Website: bh-photo
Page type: gifting
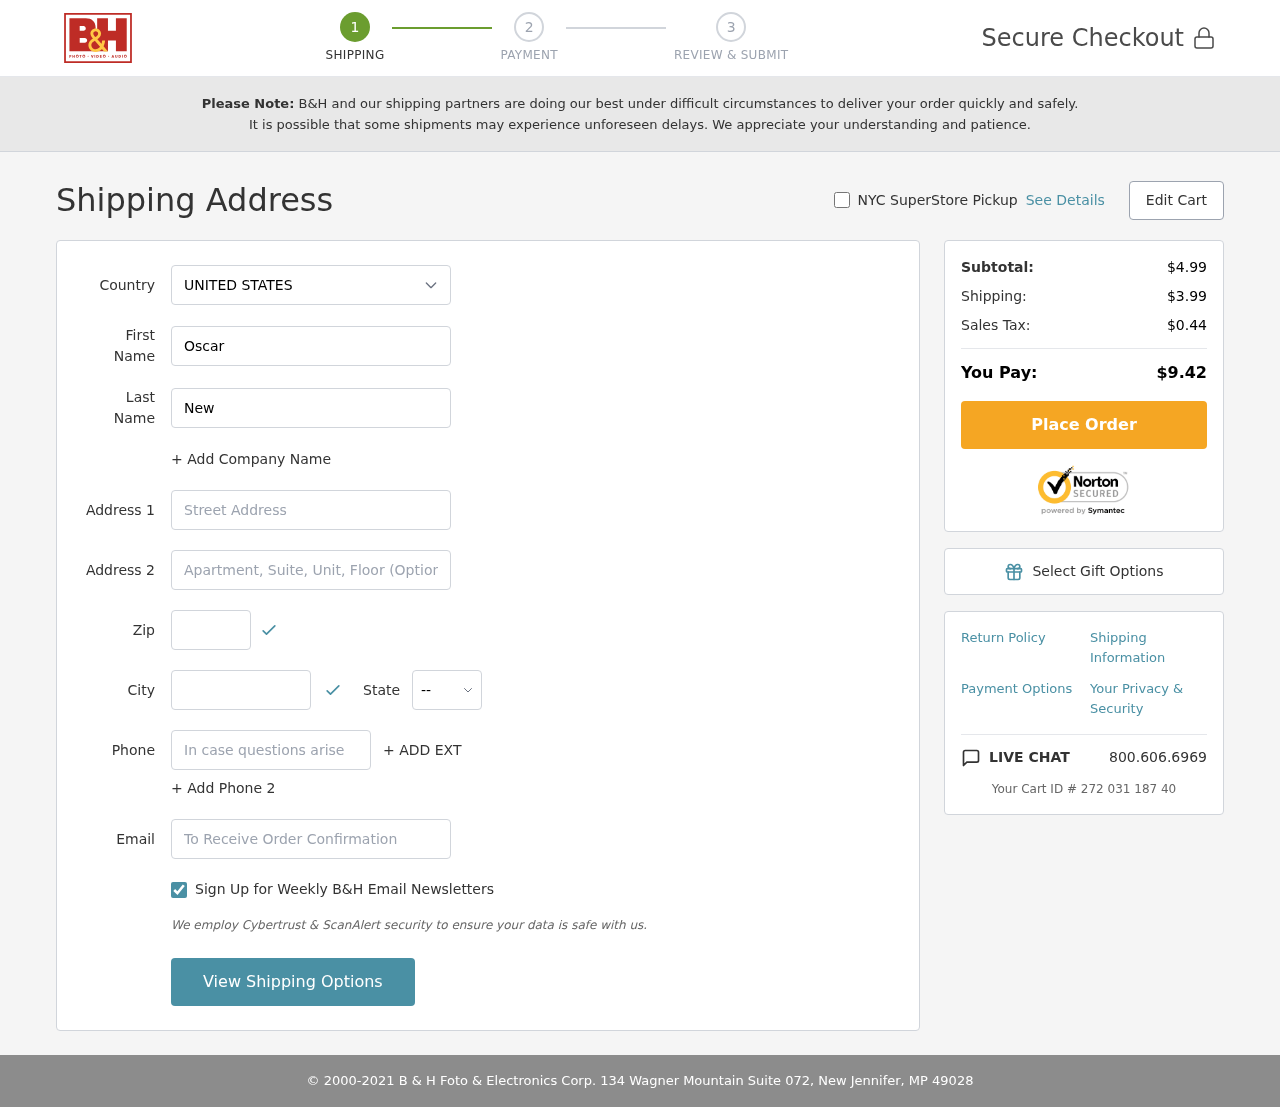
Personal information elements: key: PII_CITY
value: New Jennifer
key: PII_COUNTRY
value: United States
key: PII_EMAIL
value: oscar.newman@gmail.com
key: PII_FIRSTNAME
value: Oscar
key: PII_LASTNAME
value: Newman
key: PII_PHONE
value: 4523756668
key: PII_POSTCODE
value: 49028
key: PII_STATE_ABBR
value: MP
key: PII_STREET
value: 134 Wagner Mountain Suite 072
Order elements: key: ORDER_SUBTOTAL
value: $4.99
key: ORDER_SHIPPING_COST
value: $3.99
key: ORDER_TAX
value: $0.44
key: ORDER_TOTAL
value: $9.42
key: ORDER_ID
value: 272 031 187 40